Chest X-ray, PA view. Patient: 54 years old, sex M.
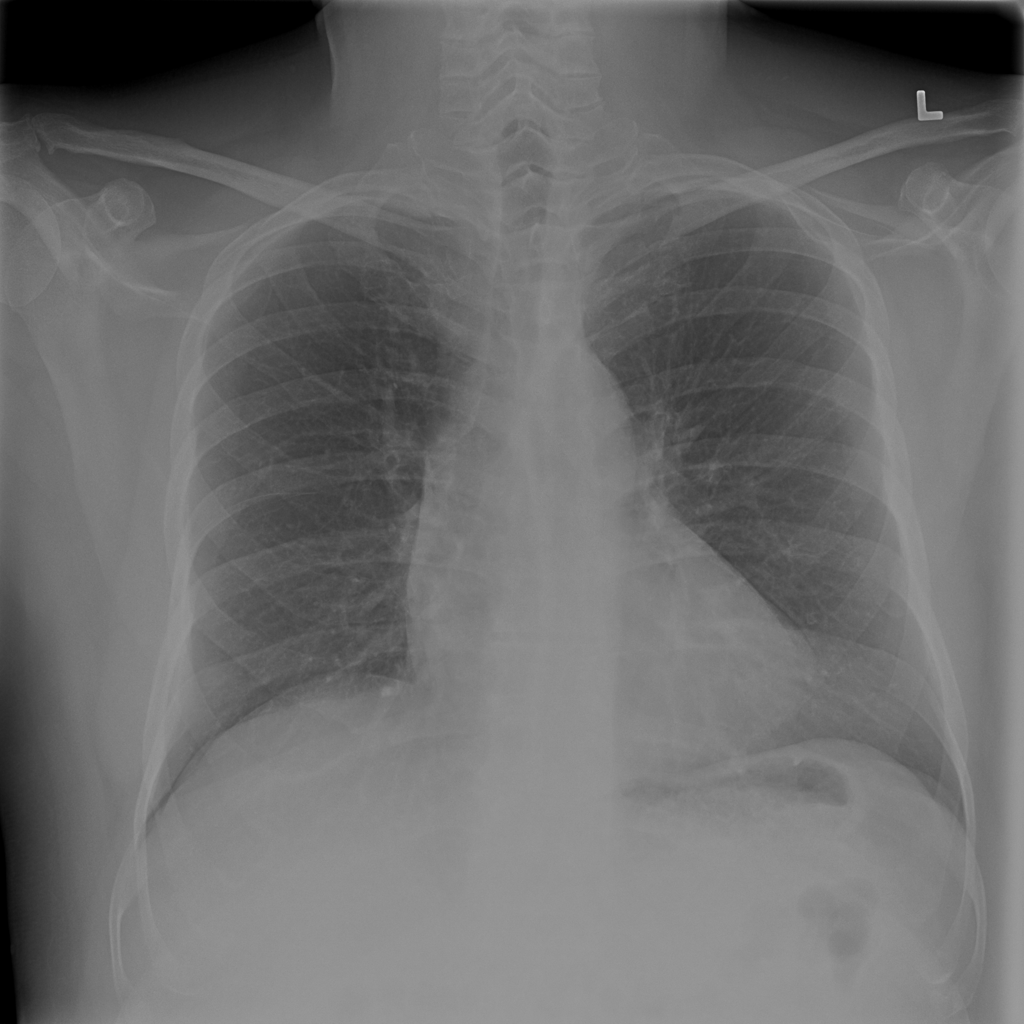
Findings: No Finding